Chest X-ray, AP view. Patient: 60 years old, sex M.
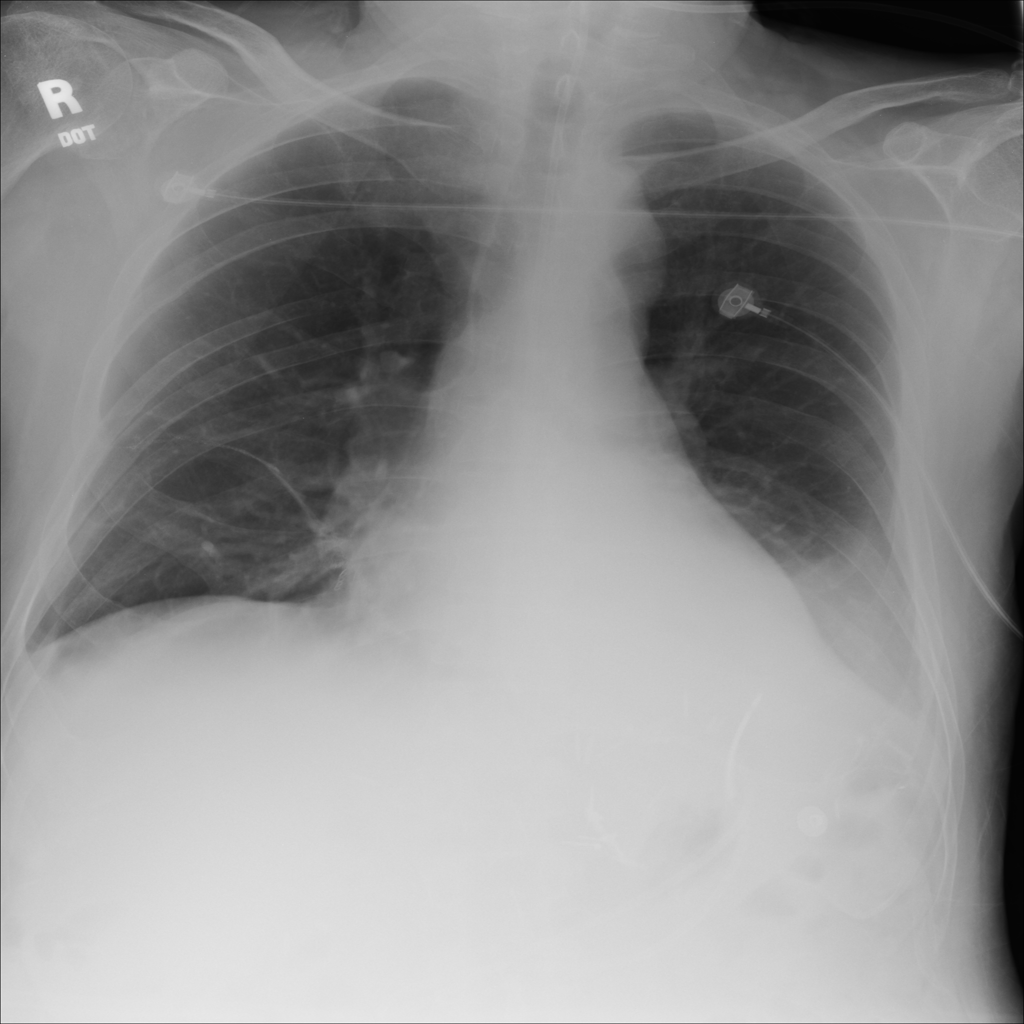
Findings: Consolidation, Infiltration